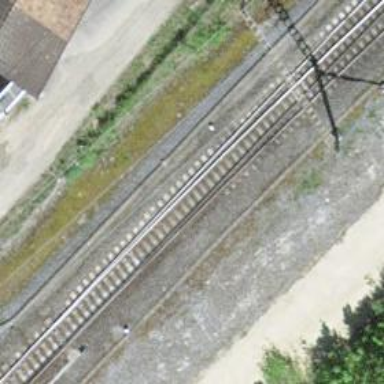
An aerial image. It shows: Railway switch.